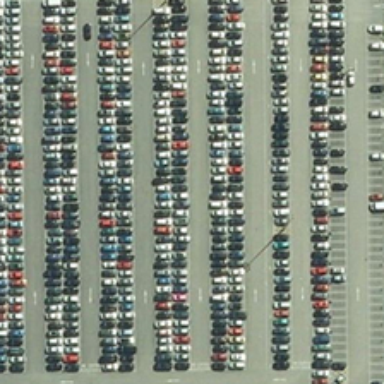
Many cars in different colors are orderly in a large parking lot .